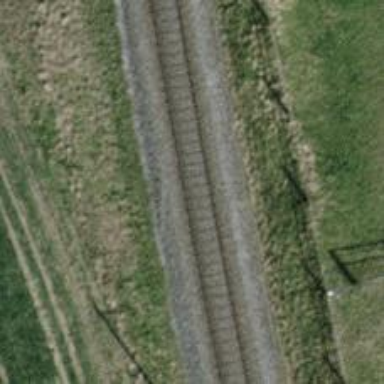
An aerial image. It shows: Railway track with contact lines for electrification.